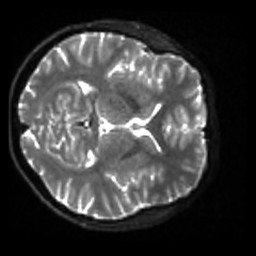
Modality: sbref
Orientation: axial
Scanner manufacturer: siemens
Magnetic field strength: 3 T
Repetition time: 4 s
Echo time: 0.0594 s